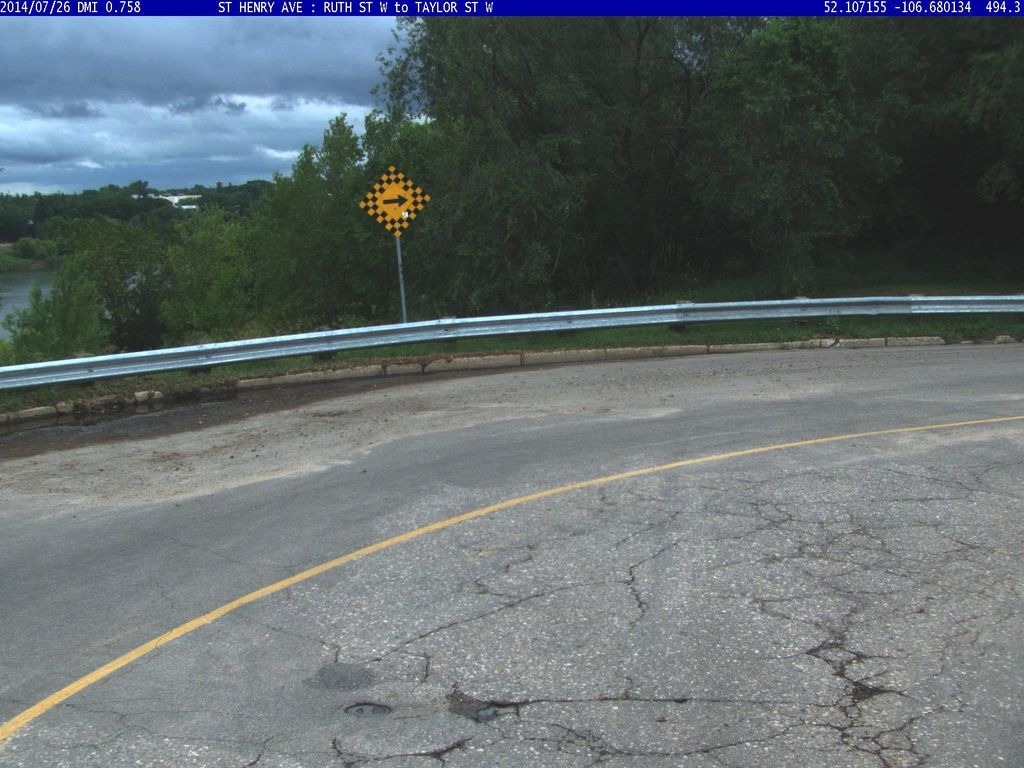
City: saskatoon